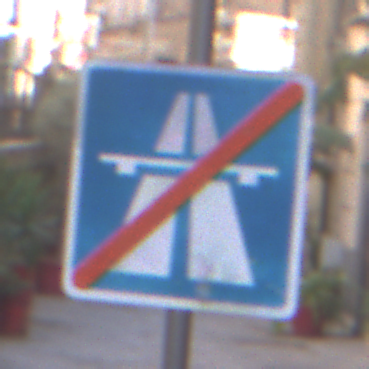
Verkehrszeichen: EndeAutbahn
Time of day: MorningAfternoon
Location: Outdoor (Urban)
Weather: Clear
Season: NotSpecified
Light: Natural